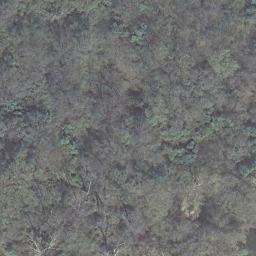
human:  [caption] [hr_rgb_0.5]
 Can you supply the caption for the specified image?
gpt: Lots of green and grey trees in the forest .

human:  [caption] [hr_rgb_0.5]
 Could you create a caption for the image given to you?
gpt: A dense forest with green and grey plants .

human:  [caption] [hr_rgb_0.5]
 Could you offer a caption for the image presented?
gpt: This is a dense forest with green and grey plants .

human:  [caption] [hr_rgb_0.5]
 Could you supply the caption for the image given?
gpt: A dense forest with thick plants .

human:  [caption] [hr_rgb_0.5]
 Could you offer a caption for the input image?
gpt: The forest is made up with green and grey plants .